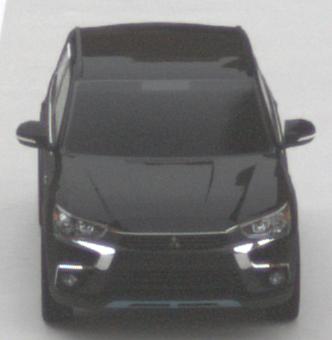
Make: Mitsubishi
Model: Outlander 2.0 Plug-In Hybrid
Detailed model: Outlander (III) Plug-In Hybrid
Model produced from: 2015/10
Model produced until: 2018/08
Doors: 5
Color: black
Road condition: dry road
Daytime: midday
Contrast: low contrast